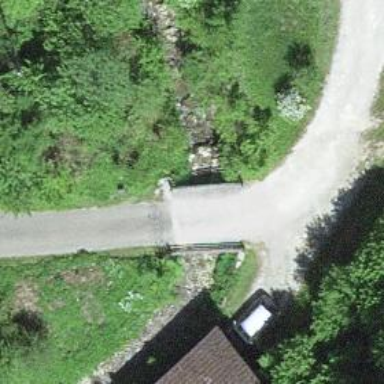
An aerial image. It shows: Culvert tunnel.